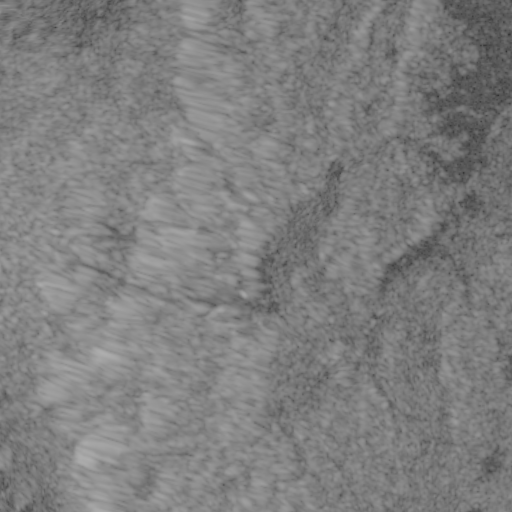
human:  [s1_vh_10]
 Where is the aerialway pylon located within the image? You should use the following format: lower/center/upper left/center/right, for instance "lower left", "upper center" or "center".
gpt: The aerialway pylon is located in the center left of the image.
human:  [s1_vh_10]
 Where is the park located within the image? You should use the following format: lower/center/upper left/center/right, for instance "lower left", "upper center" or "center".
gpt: The park is located in the center of the image.
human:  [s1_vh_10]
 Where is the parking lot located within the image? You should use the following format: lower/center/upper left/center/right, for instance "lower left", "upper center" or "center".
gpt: The parking lot is located in the center of the image.
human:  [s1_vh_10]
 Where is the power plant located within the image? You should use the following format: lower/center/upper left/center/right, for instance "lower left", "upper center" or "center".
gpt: There is no power plant in the image.

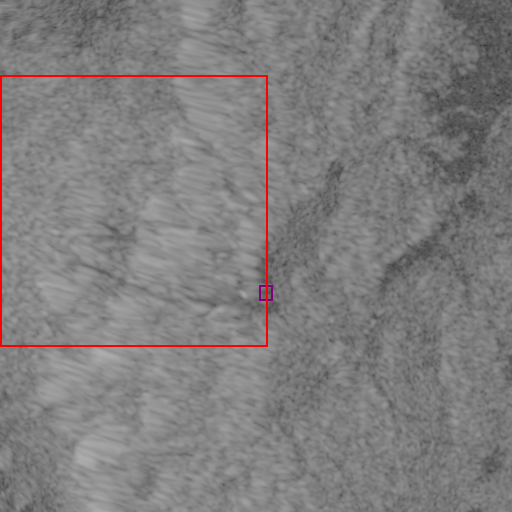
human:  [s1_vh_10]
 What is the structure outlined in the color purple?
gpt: The structure outlined in purple is a parking lot.
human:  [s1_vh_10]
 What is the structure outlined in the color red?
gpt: The structure outlined in red is a ski resort.
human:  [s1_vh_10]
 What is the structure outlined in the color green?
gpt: There is no green outline.